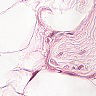
Metastatic tissue present: no